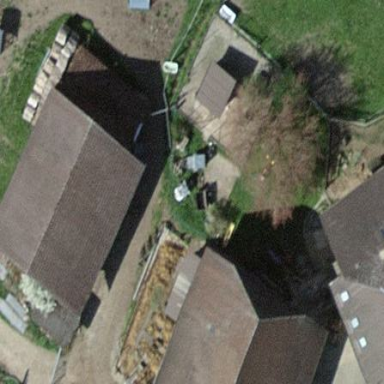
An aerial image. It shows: Rural barn.